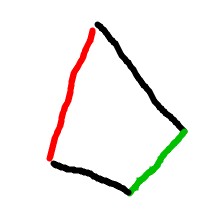
Shape: kite